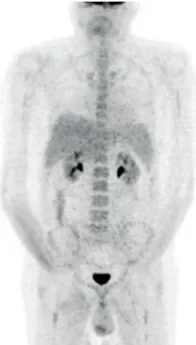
FDG PET imaging patient 1. (C) Confirmed complete metabolic remission 12 weeks after alloHSCT.
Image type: radiology (pet)